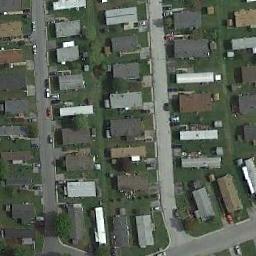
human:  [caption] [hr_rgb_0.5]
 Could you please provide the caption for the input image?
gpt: There are lush trees and neat mobile homes on both sides of the road .

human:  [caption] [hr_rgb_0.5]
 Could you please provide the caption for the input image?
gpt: The mobile home park has some mobile homes of different colors on the grass .

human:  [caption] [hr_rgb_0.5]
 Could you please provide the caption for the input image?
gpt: The mobile home park is on the grass next to the road .

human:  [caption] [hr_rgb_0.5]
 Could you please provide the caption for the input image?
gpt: Many buildings are in the mobile home park .

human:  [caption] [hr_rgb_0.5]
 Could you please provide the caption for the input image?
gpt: There are many buildings on green lawns in the mobile home park .